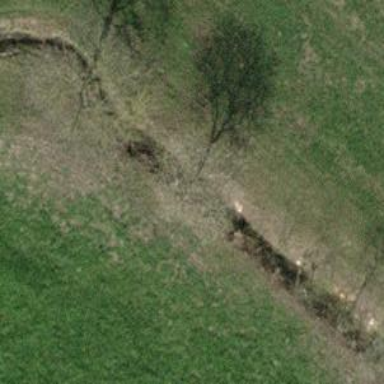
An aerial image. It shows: Ditch in the surroundings.